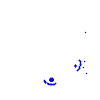
Particle: pion